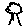
Label: tree